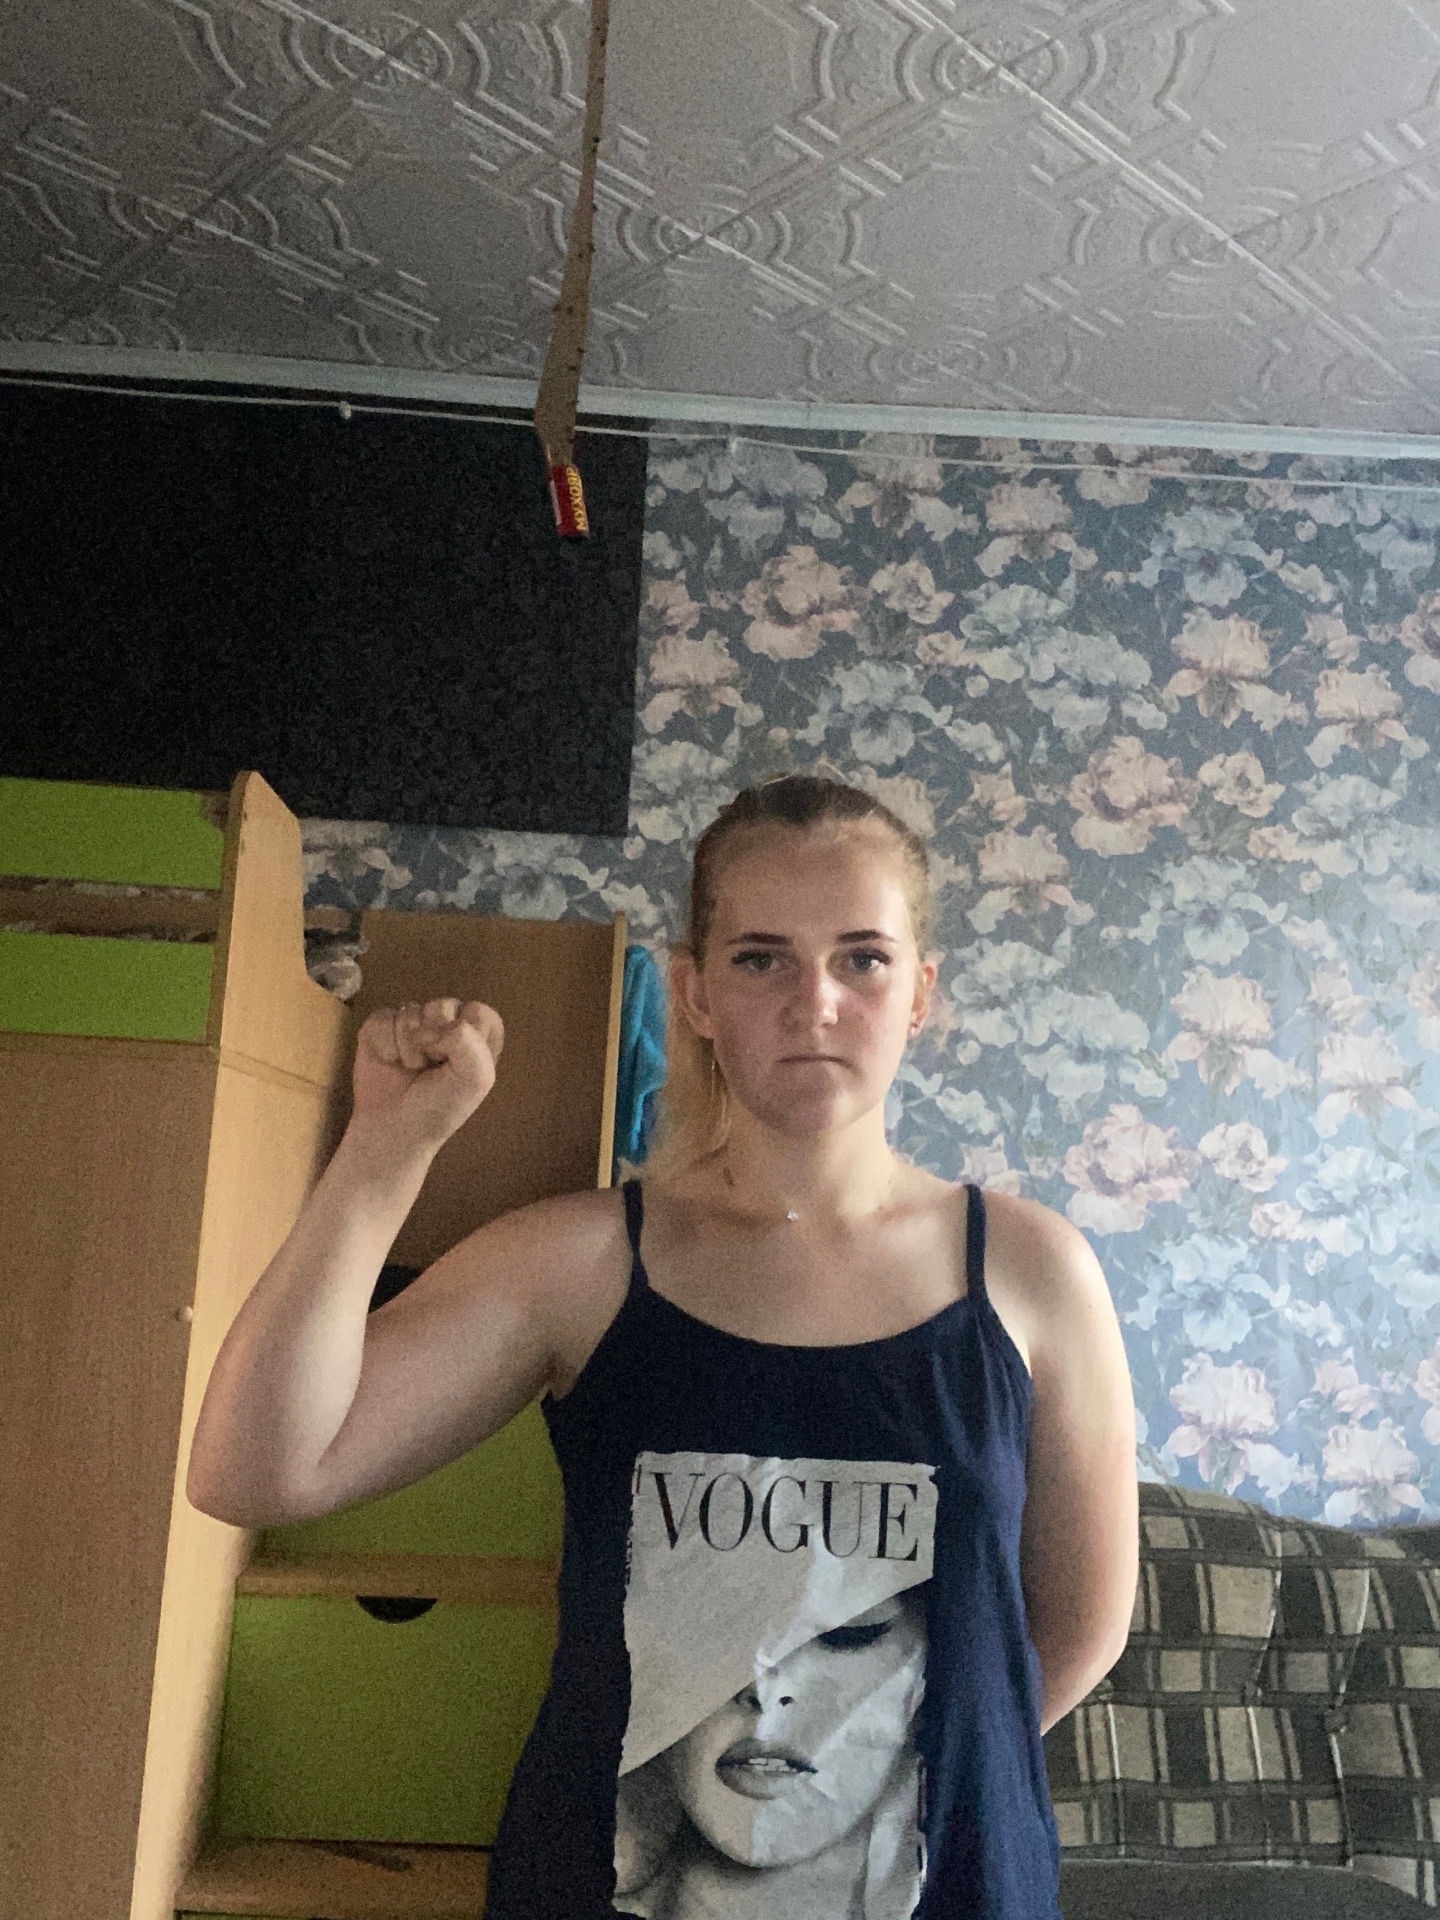
Label: noise